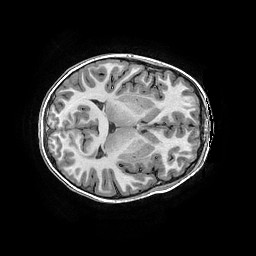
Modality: T1w
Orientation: axial
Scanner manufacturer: ge
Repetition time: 0.008096 s
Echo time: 0.00318 s